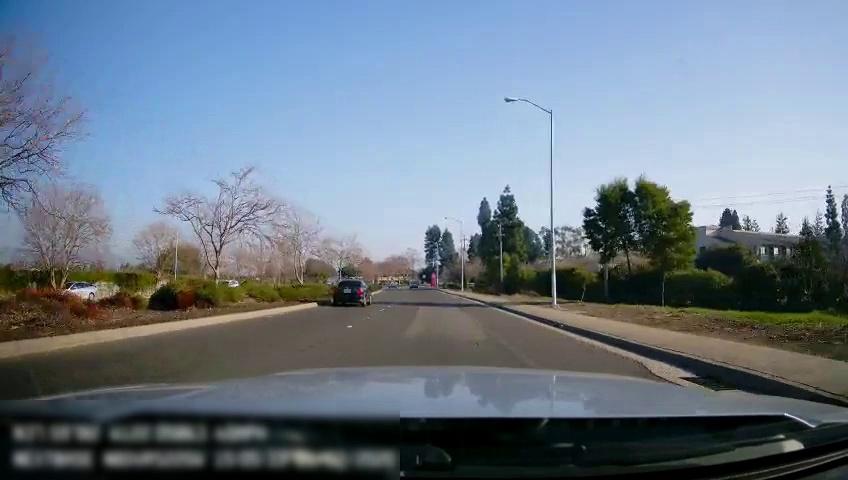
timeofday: Day
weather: Sunny
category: Drivable Space
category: Vehicles | Car
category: Vehicles | SUV
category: Vehicles | Car
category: Lanes | Current Lane